Brain MRI, t1w sequence, axial 2D slice.
Patient: age 45, sex F, weight 95 kg, height 1.95 m
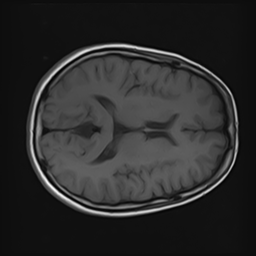